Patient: sex M, age 48
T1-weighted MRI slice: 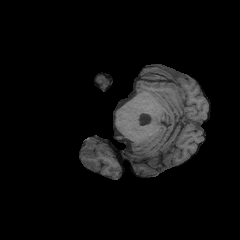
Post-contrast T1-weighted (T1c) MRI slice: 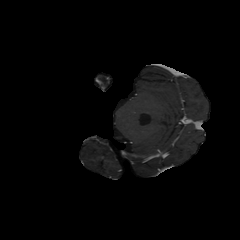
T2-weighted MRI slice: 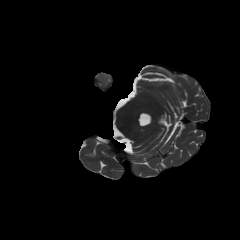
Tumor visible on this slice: no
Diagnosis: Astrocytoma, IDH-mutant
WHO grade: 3